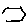
Label: hexagon